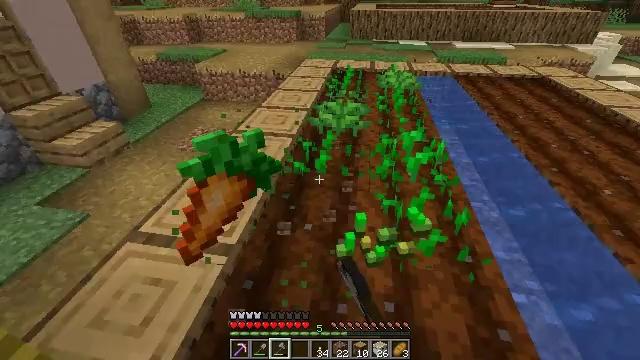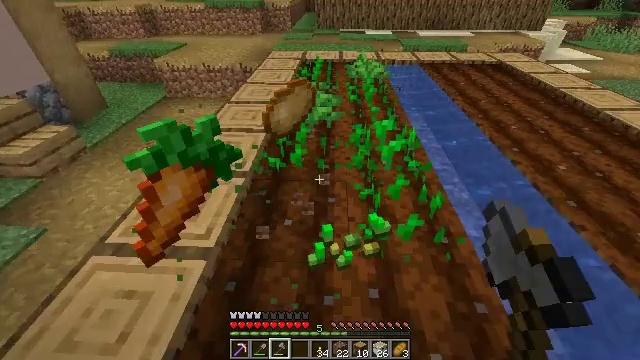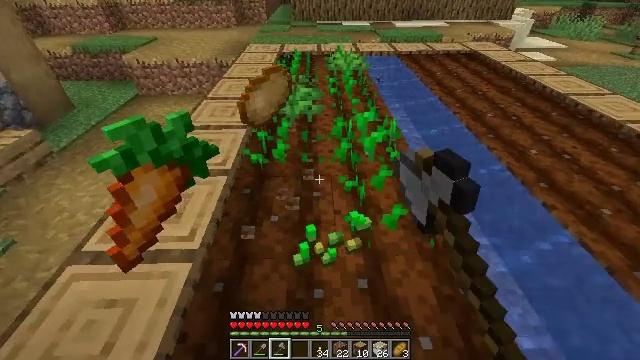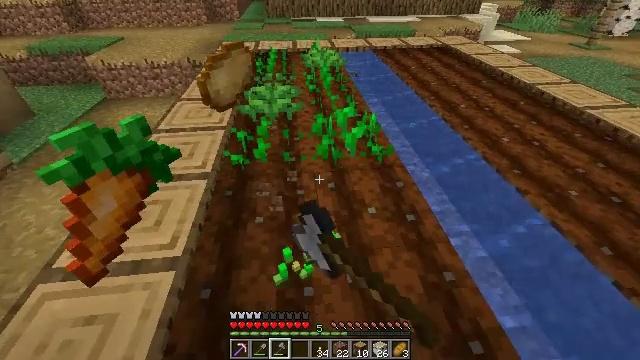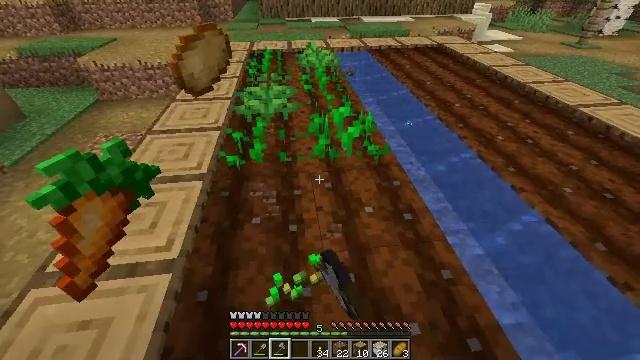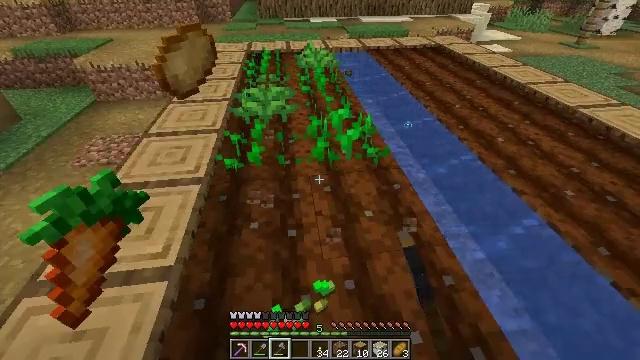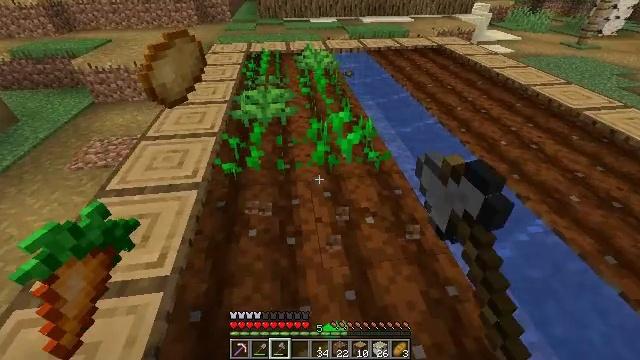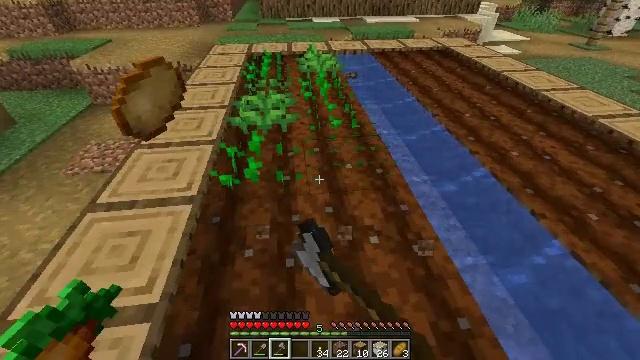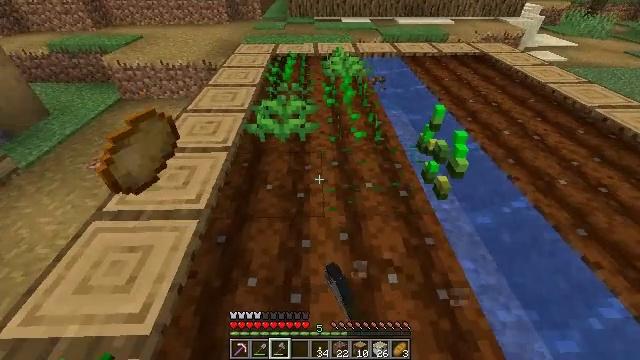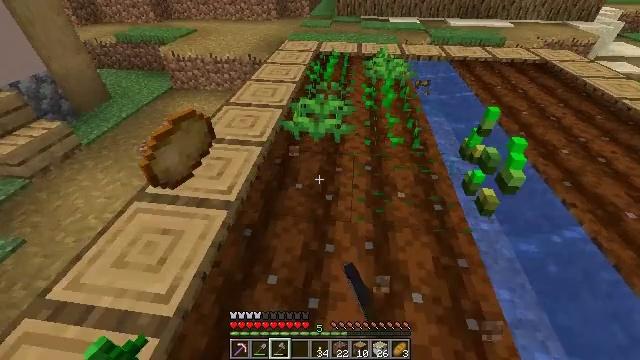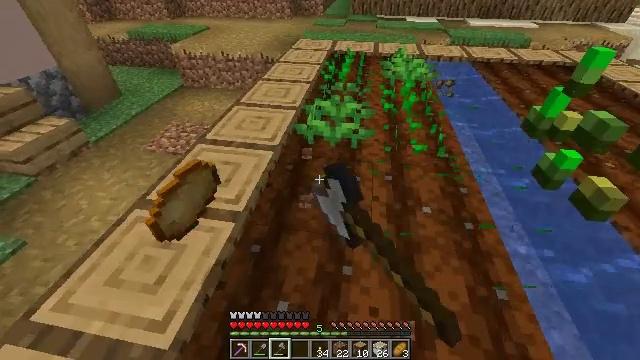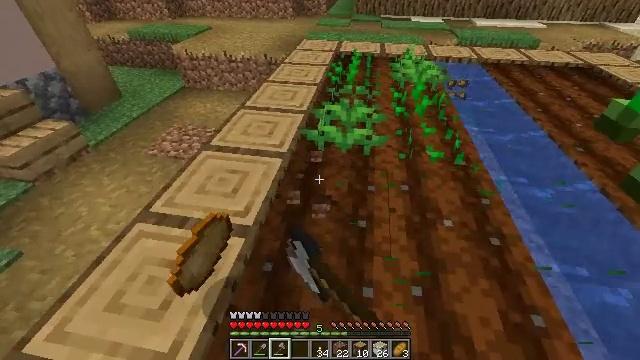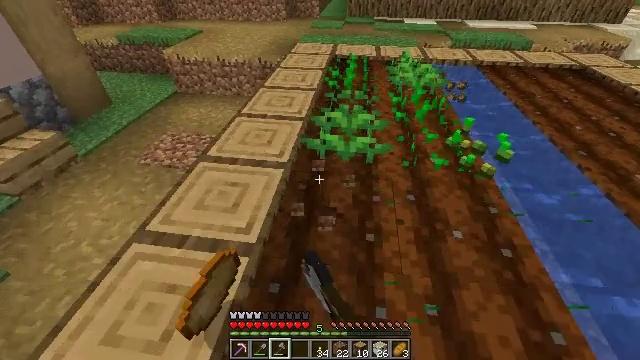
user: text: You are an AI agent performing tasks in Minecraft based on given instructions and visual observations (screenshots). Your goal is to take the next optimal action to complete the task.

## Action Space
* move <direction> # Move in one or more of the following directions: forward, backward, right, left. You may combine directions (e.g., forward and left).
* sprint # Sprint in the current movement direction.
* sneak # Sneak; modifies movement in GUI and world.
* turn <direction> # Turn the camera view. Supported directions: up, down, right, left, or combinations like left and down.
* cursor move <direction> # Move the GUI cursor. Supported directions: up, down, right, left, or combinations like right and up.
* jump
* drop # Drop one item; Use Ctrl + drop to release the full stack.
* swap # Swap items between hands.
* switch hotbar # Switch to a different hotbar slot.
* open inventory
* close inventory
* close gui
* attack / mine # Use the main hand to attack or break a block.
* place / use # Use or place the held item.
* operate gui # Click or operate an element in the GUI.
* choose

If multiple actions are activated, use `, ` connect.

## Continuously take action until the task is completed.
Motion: motion action
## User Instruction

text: Get wheat from the farmland.
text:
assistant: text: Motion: turn right and down, attack / mine
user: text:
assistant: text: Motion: turn right and down, attack / mine
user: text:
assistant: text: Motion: turn right, attack / mine
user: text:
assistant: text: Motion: turn right, attack / mine
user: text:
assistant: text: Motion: move forward, attack / mine
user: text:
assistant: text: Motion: move forward, attack / mine
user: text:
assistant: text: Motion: move forward, attack / mine
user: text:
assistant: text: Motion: move forward, turn left, attack / mine
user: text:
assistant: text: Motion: move forward and move left, turn left, attack / mine
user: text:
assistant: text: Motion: move forward and move left, turn left, attack / mine
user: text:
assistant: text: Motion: move forward and move left, attack / mine
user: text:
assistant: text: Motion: move forward and move left, turn right, attack / mine
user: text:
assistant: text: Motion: attack / mine